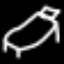
Label: bed